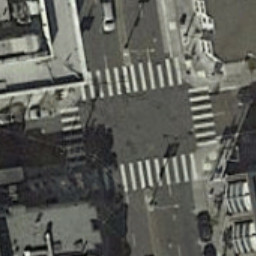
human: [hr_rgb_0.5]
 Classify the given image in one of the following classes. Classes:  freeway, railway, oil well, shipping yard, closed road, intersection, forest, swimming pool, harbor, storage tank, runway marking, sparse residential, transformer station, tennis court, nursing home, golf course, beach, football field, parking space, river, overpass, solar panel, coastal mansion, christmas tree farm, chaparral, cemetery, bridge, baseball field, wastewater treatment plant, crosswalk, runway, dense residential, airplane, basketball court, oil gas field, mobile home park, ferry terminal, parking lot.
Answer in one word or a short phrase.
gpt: crosswalk